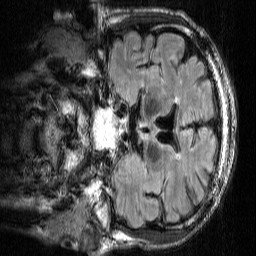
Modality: FLAIR
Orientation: coronal
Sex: male
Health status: ill
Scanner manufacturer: siemens
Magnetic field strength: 3 T
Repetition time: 7 s
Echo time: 0.372 s